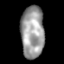
Tissue: lung
Cell type: Epithelial cells
Senescence score: 0.2325
Nuclear area (px): 1190
Mean DAPI intensity: 155.71